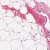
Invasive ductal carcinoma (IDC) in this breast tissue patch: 0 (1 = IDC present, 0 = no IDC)